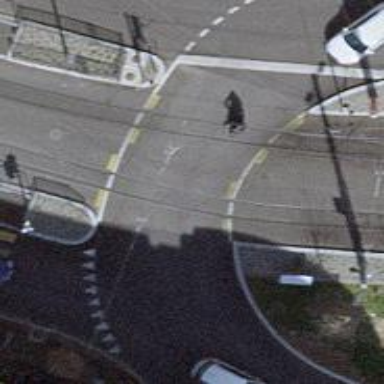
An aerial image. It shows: Tram level crossing on the railway.